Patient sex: F
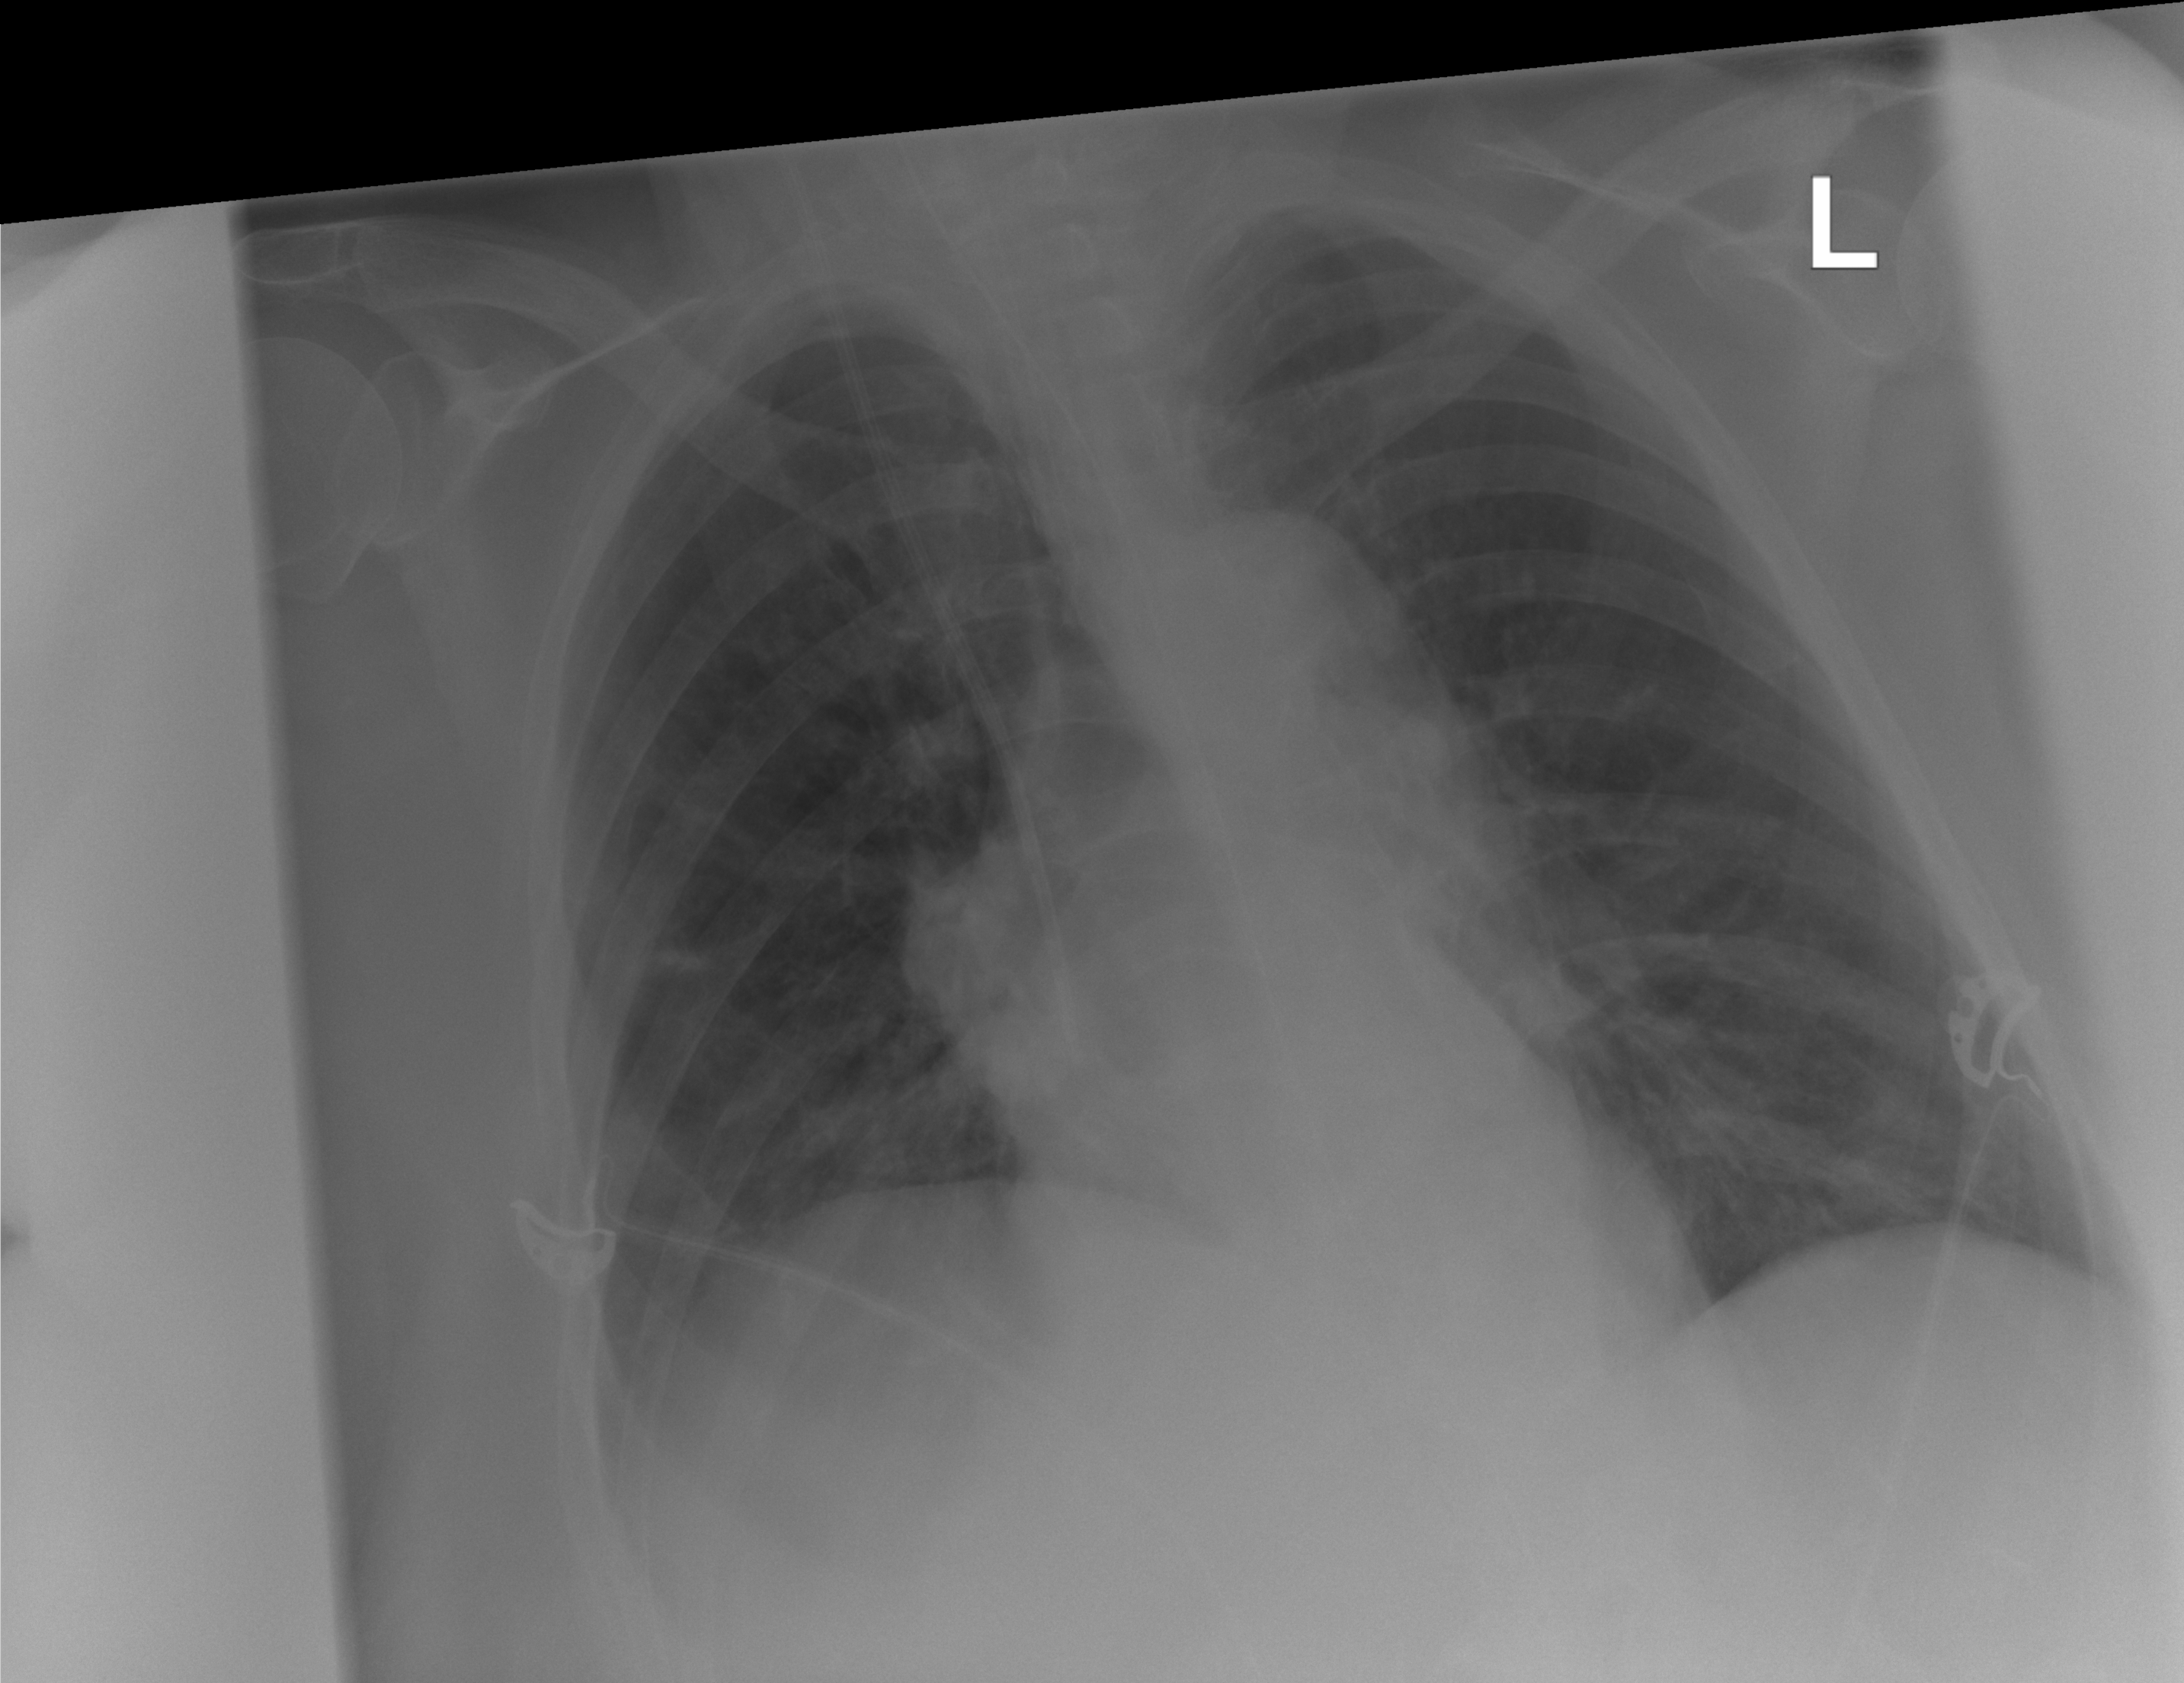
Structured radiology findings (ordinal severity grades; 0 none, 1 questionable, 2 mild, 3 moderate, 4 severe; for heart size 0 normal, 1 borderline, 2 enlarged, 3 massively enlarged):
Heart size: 1
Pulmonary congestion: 2
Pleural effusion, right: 0
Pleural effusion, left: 0
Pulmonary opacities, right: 0
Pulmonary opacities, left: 0
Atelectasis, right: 2
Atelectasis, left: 0